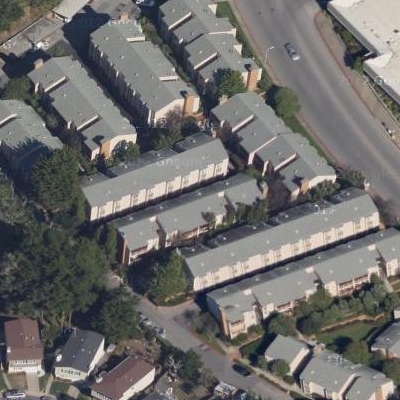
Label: fResident